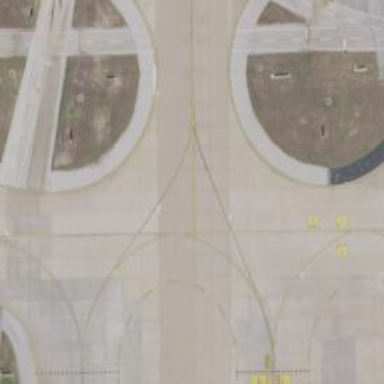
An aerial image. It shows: Image of taxiway at airport.